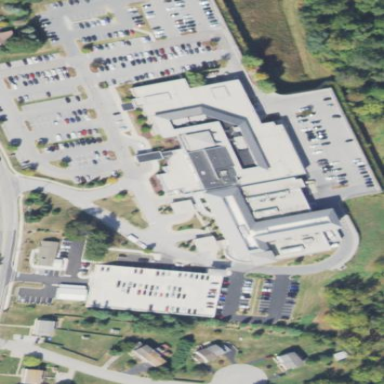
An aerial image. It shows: Healthcare facility identified as hospital.